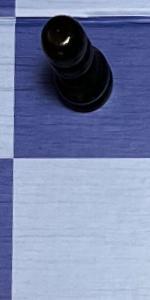
Label: Empty